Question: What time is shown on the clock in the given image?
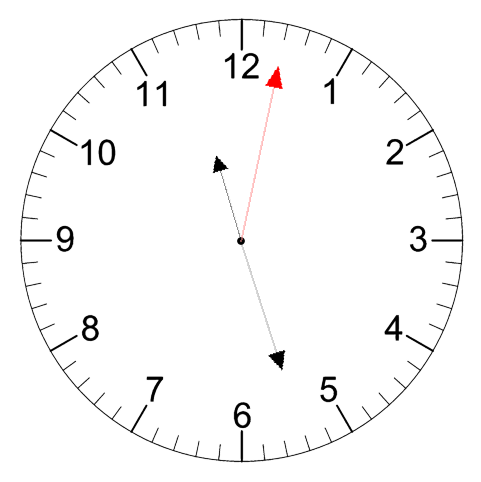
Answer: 11:27:02